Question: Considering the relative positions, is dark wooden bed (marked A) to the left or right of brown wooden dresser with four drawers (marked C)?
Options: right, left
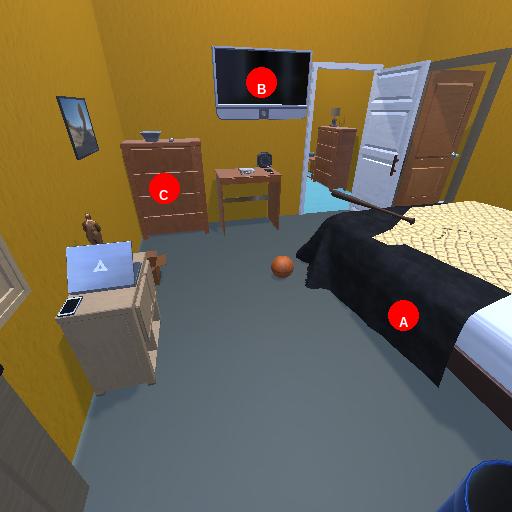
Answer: right